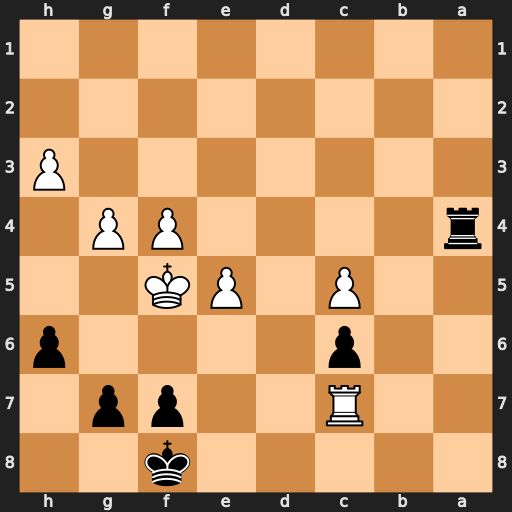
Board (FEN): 5k2/2R2pp1/2p4p/2P1PK2/r4PP1/7P/8/8
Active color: b
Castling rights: -
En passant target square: -
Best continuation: g6+ Kf6 Rxf4#